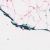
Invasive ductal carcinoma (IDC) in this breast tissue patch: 0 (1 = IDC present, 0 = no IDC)